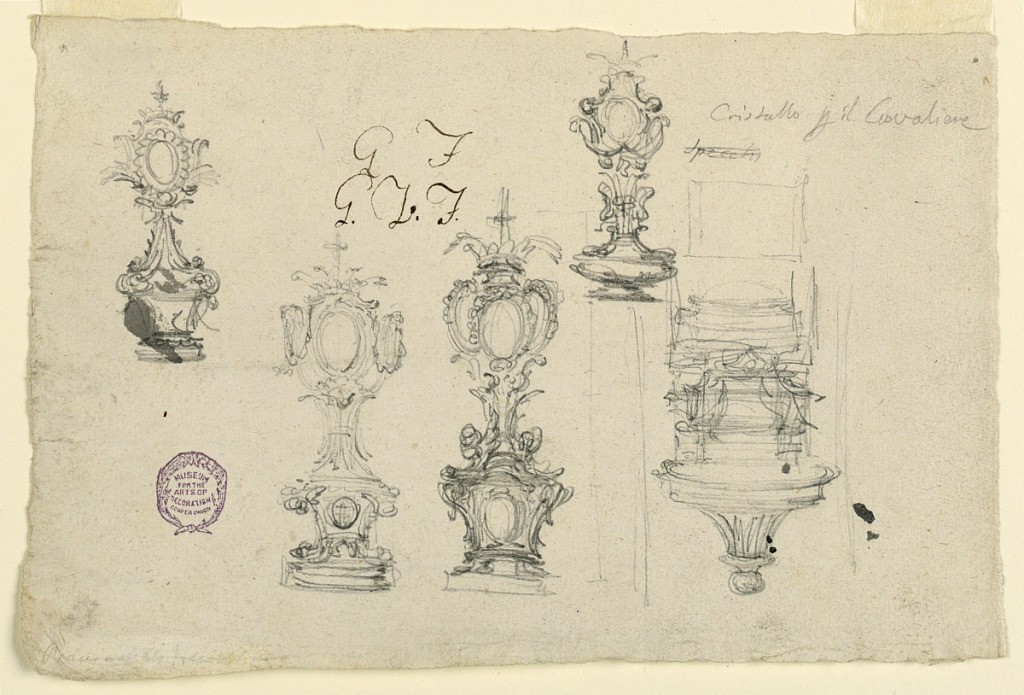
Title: Monstrance and Crystal Cover
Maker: Giuseppe Barberi, Italian, 1746–1809
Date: late 18th century
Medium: Brush and gray ink, graphite on off-white laid paper
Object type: Drawing
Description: Five sketched of monstrance elevations. Initials repeated above.